Question: My problem is related to when I want to Delete a Item off a Order,
I just dont get why it is returning a null value it should just delete the item.
'''
protected void gvRevOrder_RowDeleting(object sender, GridViewDeleteEventArgs e)
{
Int64 ID = new Int64();
ID = (Int64)e.Keys["ProductID"];
using (DatabaseCourseWorkEntities context = new DatabaseCourseWorkEntities())
{
CWInvoiceItem item = (from p in context.CWInvoiceItems
where p.ProductID == ID
select p).SingleOrDefault();
context.CWInvoiceItems.DeleteObject(item);
context.SaveChanges();
}
'''
below i have put a link of the thing i am trying to delete and as you can see the ProductID = 38 and the Variable ID also has 38 any ideas?

I've tried all sorts such as FirsOrDefault and such.
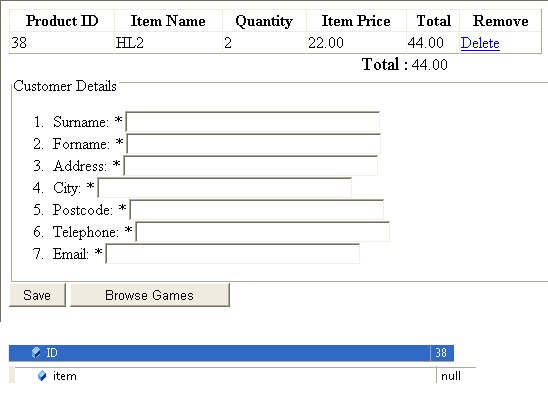
Answer: 1. Check that context.CWInvoiceItems contains ANY data
2. Check that the context points to the correct data source